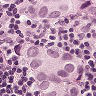
Metastatic tissue present: yes